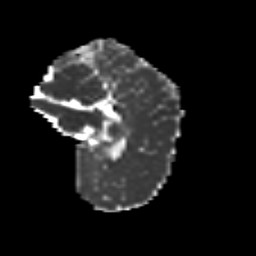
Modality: MD
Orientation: sagittal
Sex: male
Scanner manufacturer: siemens
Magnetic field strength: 3 T
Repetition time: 5 s
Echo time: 0.071 s